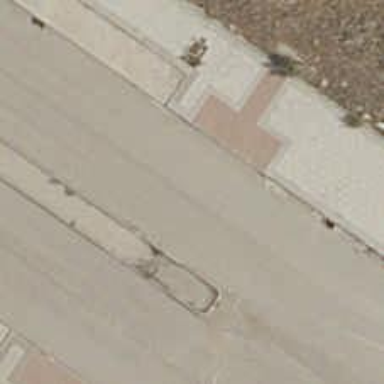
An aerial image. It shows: Uncontrolled crossing on footway.